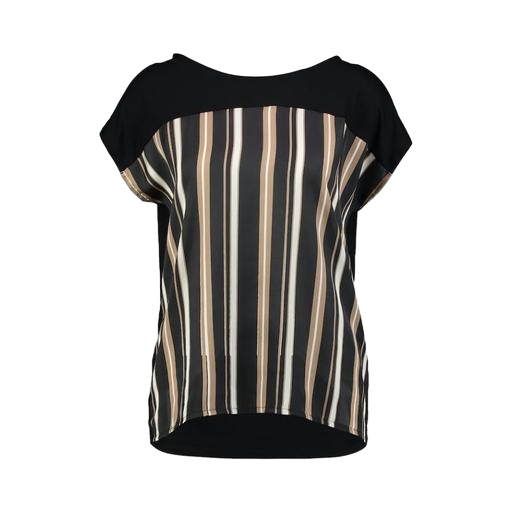
black striped top only macy, black striped drop-shoulder top, black women's stripe t, white background